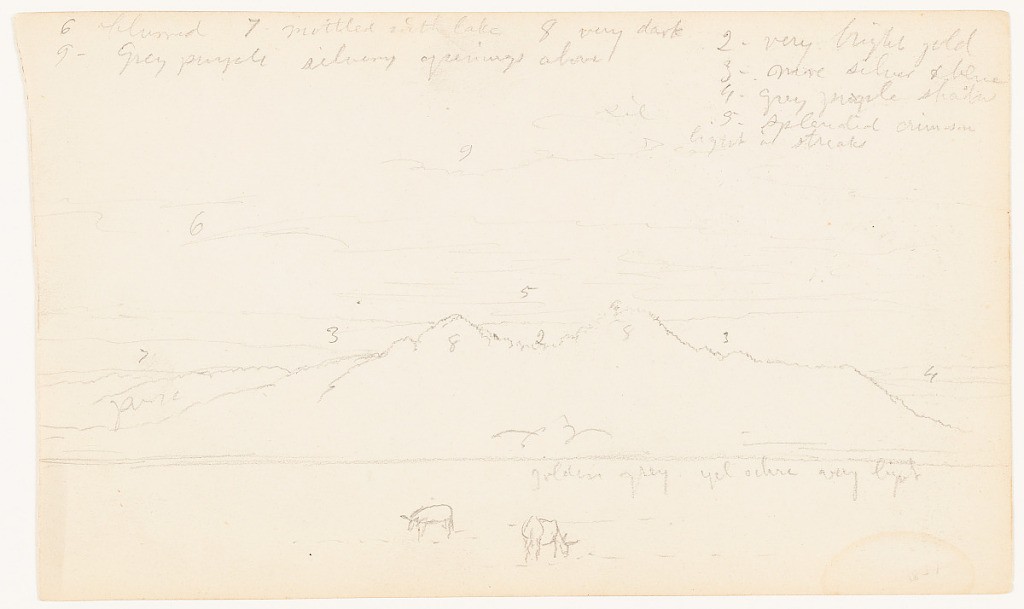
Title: Landscape near Guayaquil, Ecuador, Part One
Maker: Frederic Edwin Church, American, 1826–1900
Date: May 21, 1857
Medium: Graphite on white wove paper; verso: graphite
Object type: Drawing
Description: Landscape sketch showing the first part of a panoramic view of the terrain near Guayaquil, Ecuador. In the foreground, cattle graze at center. A sharp, wooded hill rises in the middle distance at center. Distant mountains and mixed clouds comprise background.

Verso: Botanical sketch of a copse of bamboo tress, at center. Individual trees blend into a fuzzy mass of greenery.